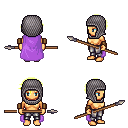
a pixel art fantasy rpg character, female body template, human, tanned skin, lavender cape, metal pants, gold short bangs hairstyle, chain hood, leather bracers, spear, four views (front, back, left, right), 2x2 character sprite sheet, small pixel art, hard edges, no anti-aliasing